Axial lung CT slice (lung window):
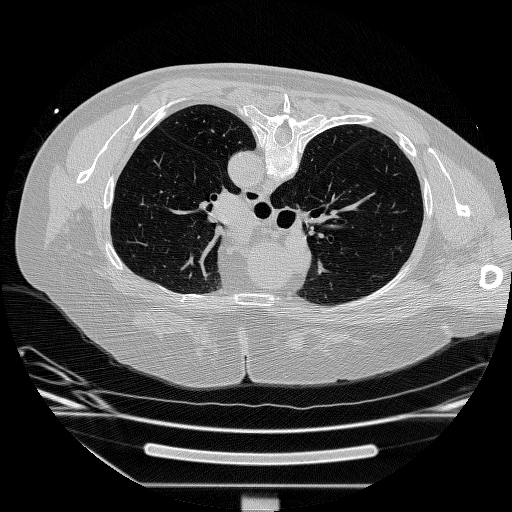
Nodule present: no